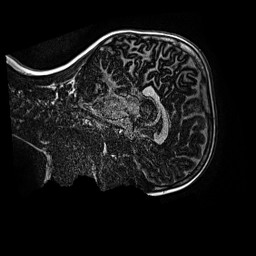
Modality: MP2RAGE
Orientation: sagittal
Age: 9
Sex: male
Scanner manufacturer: siemens
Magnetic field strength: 3 T
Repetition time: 4 s
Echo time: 0.00299 s